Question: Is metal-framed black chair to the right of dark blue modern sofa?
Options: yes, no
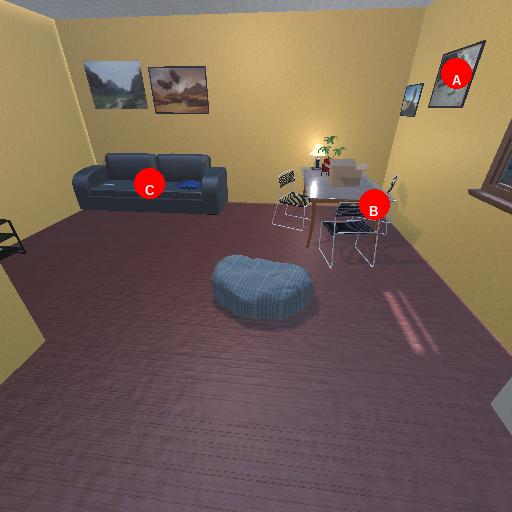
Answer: yes